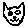
Label: cat